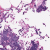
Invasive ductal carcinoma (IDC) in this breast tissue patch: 0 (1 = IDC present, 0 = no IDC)